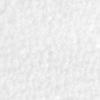
Label: no_change